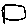
Label: square